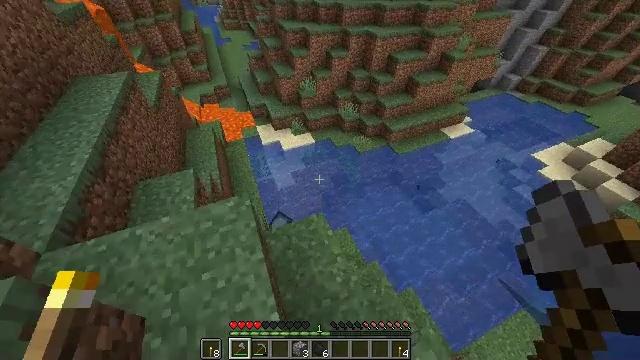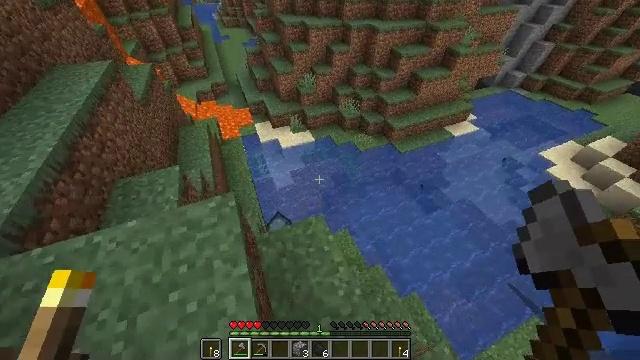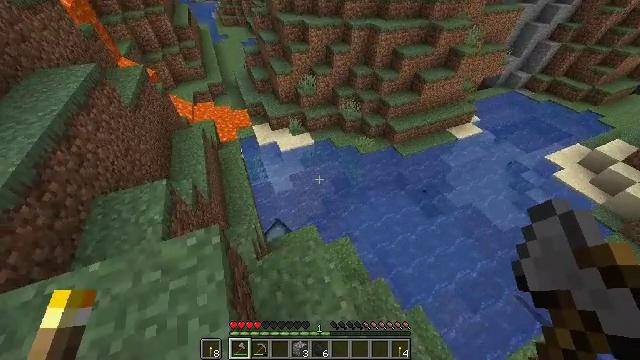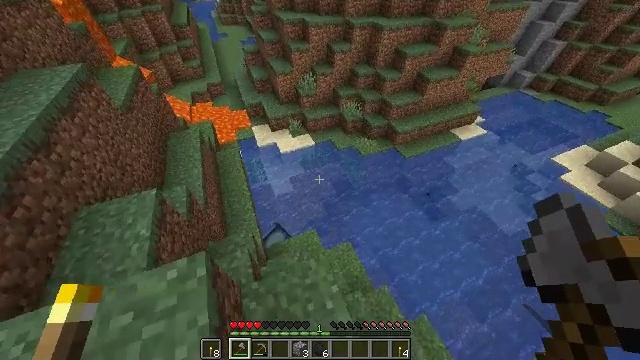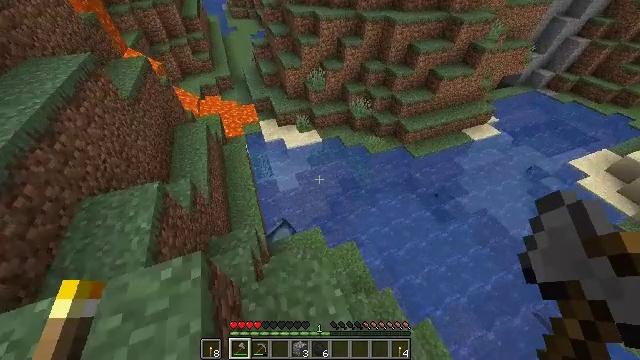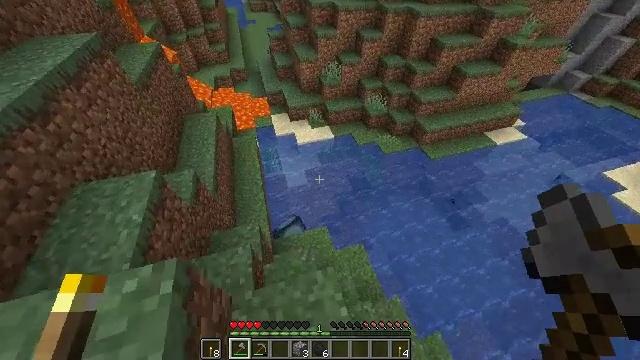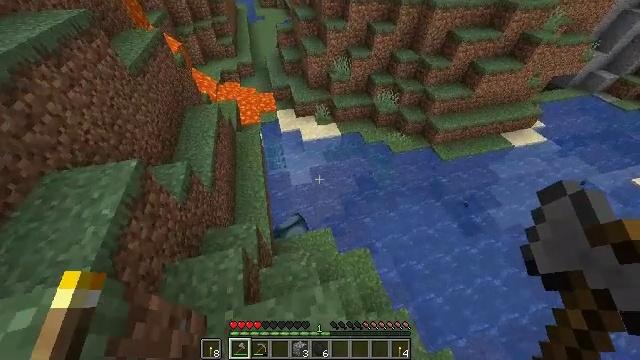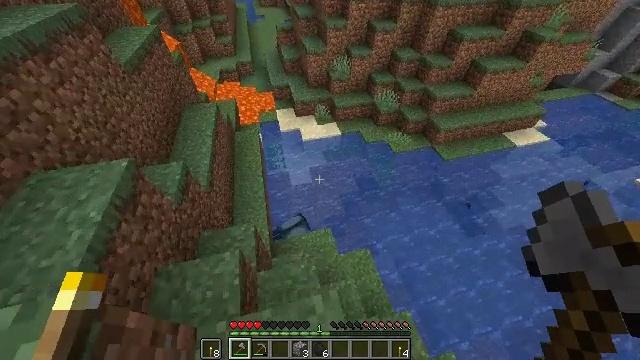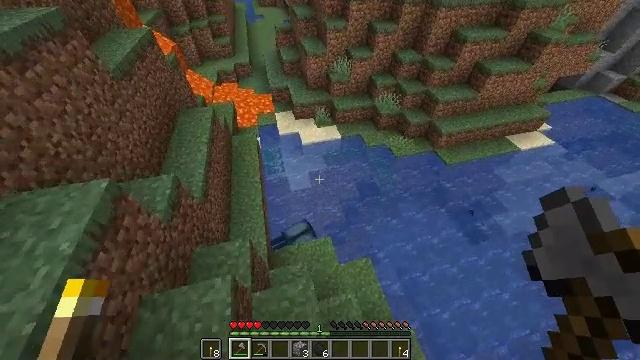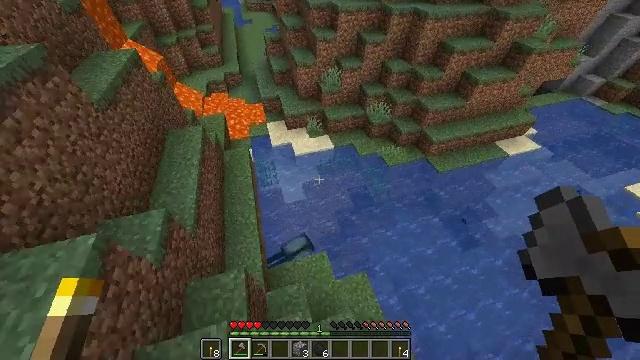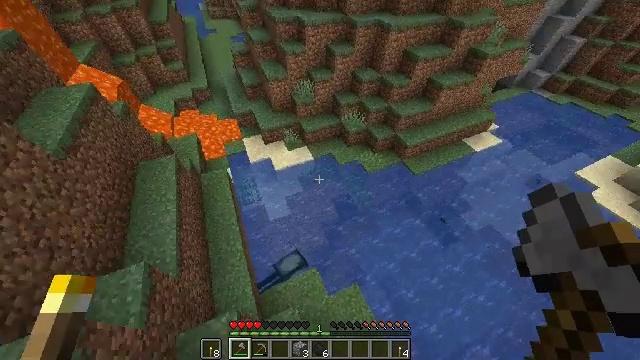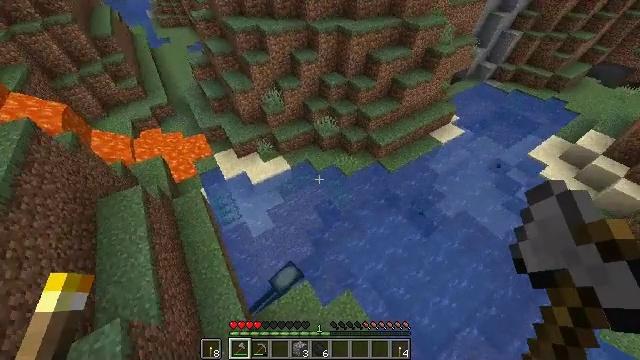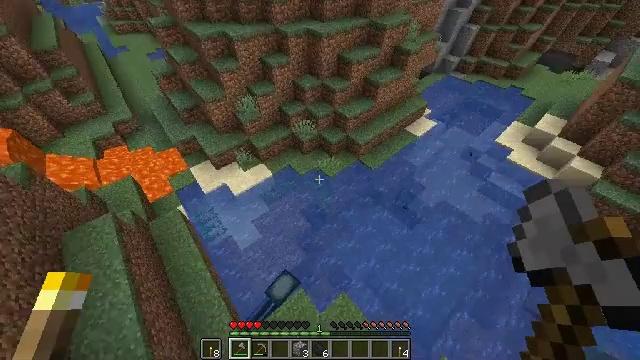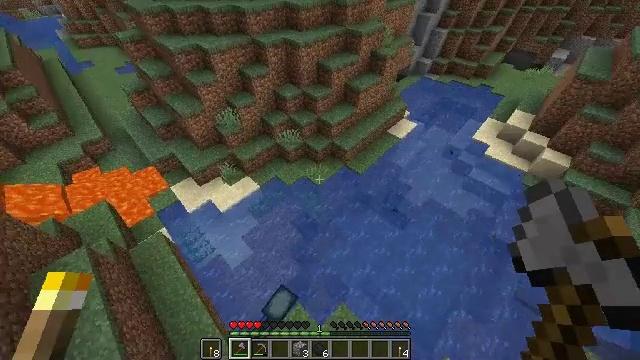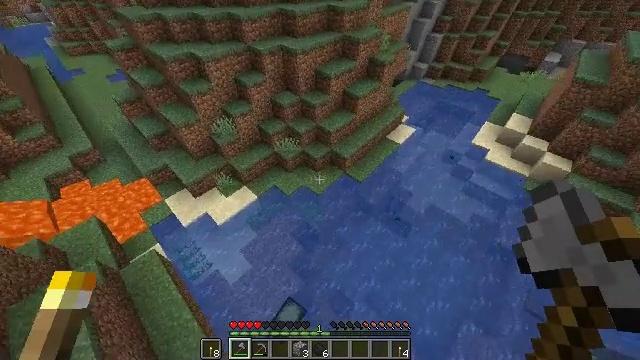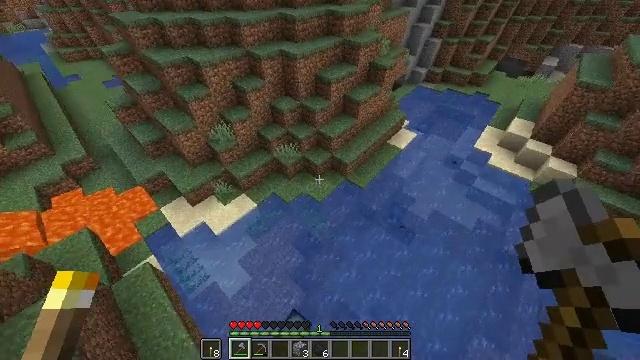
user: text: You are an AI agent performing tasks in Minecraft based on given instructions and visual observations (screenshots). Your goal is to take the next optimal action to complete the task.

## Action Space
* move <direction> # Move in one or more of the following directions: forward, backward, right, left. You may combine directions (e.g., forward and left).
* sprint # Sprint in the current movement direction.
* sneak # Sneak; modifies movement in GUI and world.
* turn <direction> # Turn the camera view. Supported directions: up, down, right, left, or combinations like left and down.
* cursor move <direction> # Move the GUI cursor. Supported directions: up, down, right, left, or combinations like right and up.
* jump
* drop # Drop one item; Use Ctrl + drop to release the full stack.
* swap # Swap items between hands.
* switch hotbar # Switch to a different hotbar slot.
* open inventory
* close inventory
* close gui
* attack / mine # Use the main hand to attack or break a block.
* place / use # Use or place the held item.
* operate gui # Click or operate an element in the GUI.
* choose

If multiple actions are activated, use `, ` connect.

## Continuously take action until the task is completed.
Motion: motion action
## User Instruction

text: Kill mobs.
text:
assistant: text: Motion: move forward, sprint
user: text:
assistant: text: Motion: move forward, sprint
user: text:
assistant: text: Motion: move forward, sprint
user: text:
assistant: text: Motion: move forward, sprint, turn left
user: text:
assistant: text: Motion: move forward, sprint, turn left
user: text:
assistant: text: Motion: move forward, sprint, turn left
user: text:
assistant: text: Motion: move forward, sprint
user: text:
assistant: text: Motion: move forward, sprint, jump
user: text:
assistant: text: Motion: move forward, sprint, turn right, jump
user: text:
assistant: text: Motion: move forward, sprint, turn right, jump
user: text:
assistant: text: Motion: move forward, sprint, turn right, jump
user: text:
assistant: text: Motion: move forward, sprint, turn right, jump
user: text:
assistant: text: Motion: move forward, sprint, turn right and up, jump
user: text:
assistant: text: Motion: move forward, sprint, turn right, jump
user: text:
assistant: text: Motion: move forward, sprint, turn up, jump
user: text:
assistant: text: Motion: move forward, sprint, turn up, jump
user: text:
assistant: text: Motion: move forward, sprint, turn up, jump
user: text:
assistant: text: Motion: move forward, sprint, turn right and up, jump
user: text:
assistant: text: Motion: move forward, sprint, turn right and up, jump
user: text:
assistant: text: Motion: move forward, sprint, turn up
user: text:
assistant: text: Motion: move forward, sprint, turn left and up
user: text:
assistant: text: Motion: move forward, sprint, turn left and up
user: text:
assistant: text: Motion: move forward, sprint, turn left and up
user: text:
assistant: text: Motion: move forward, sprint, turn left
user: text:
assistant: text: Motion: move forward, sprint
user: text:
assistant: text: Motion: move forward, sprint
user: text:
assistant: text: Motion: move forward, sprint, turn left and up, jump
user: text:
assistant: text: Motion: move forward, sprint, turn left and up, jump
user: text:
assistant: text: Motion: move forward, sprint, turn left and up, jump
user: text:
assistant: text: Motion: move forward, sprint, turn left and up, jump